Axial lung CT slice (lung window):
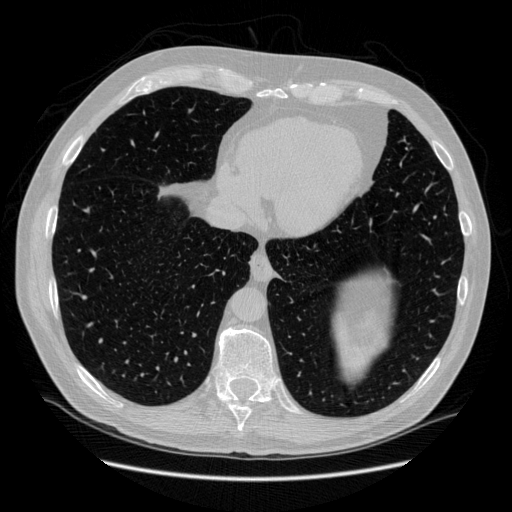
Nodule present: no